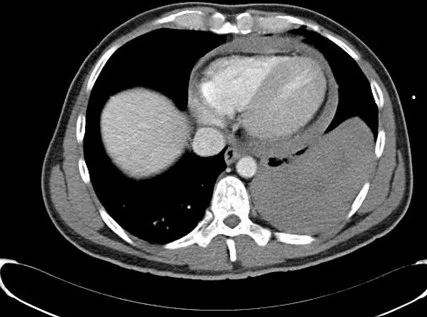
Computer-assisted tomography: pericardial tamponade.
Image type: radiology (ct)